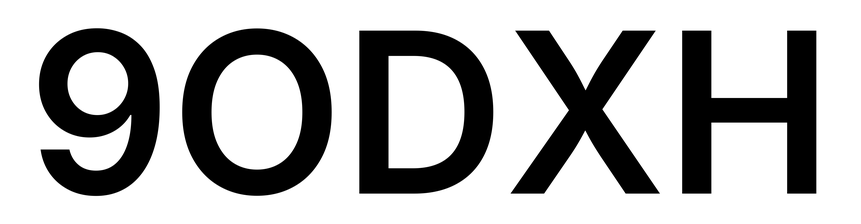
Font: Inter_SemiBold